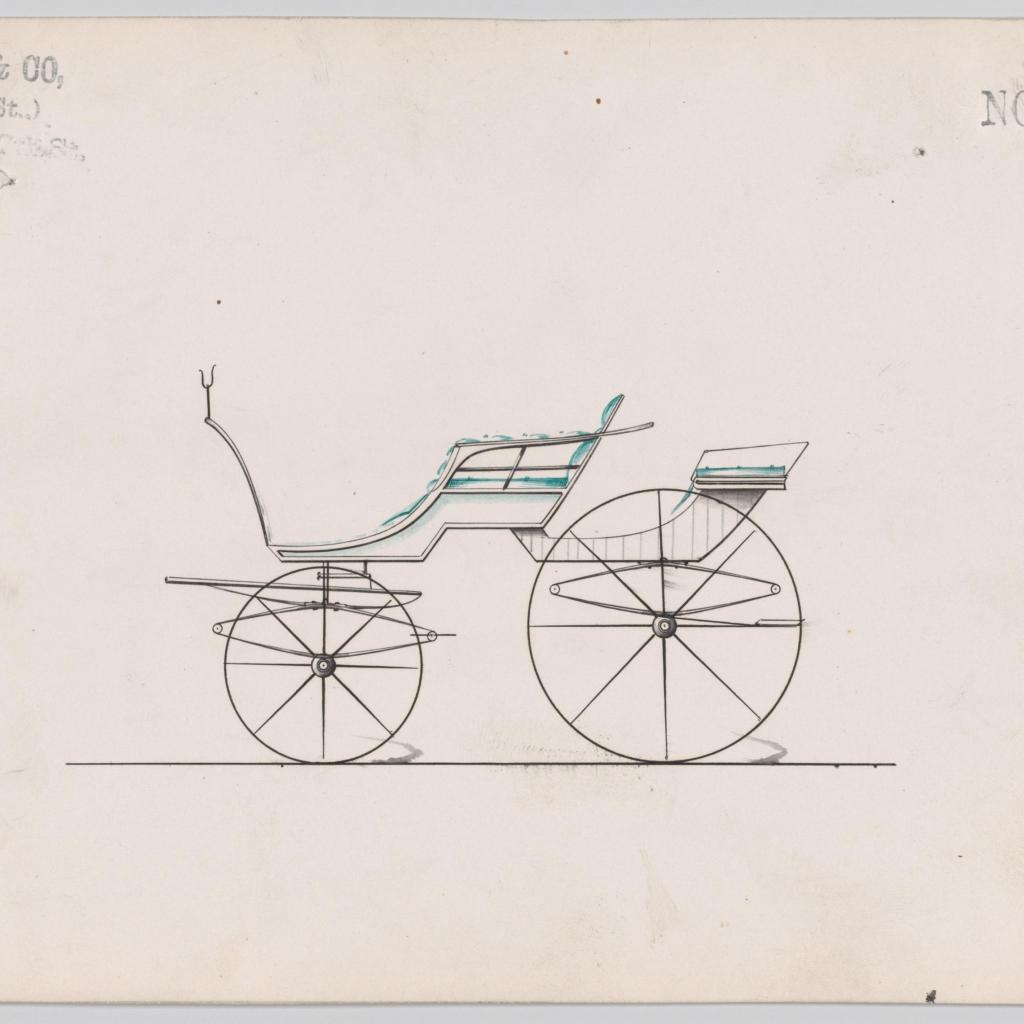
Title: Design for 4 seat Phaeton, no top, no. 3205
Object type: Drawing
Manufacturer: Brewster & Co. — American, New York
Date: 1876
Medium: Pen and black ink, watercolor and gouache
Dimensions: Sheet: 6 1/8 x 9 1/8 in. (15.6 x 23.2 cm)
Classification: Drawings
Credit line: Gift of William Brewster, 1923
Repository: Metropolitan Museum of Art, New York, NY